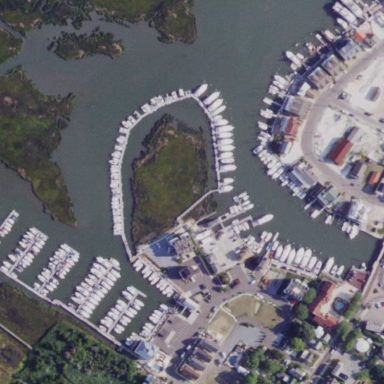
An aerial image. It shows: Marina on leisure land.